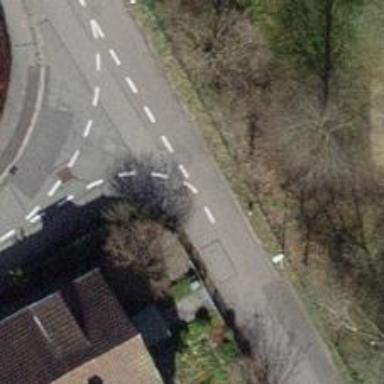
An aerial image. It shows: Footway with surface of fine gravel.